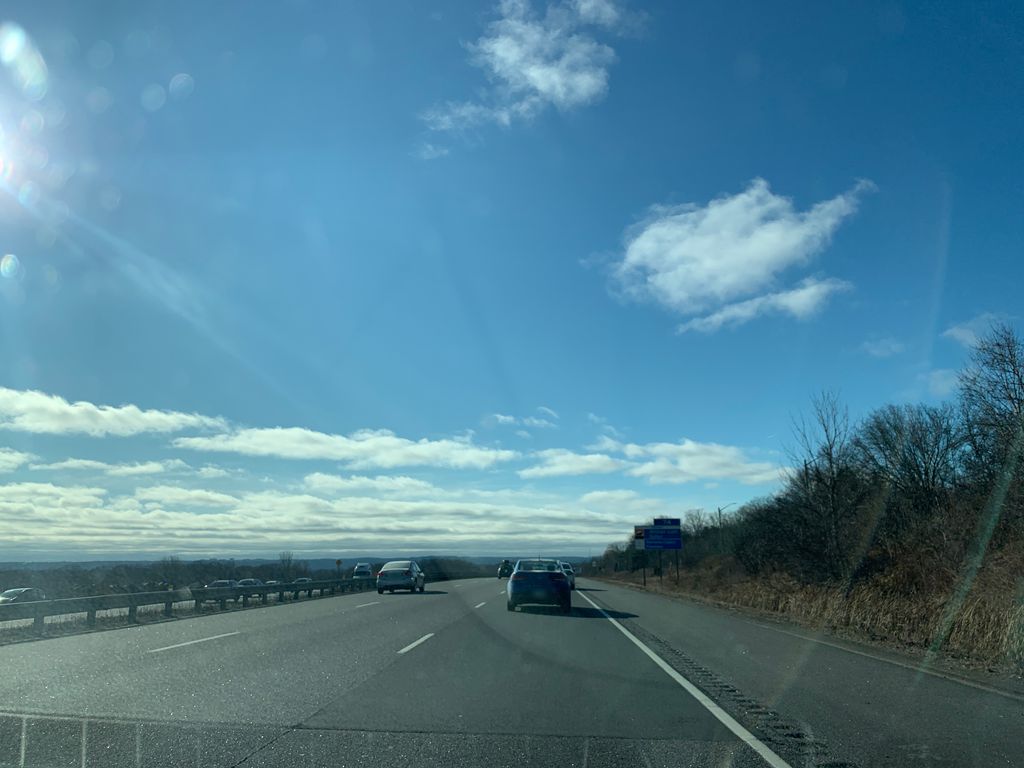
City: hamilton